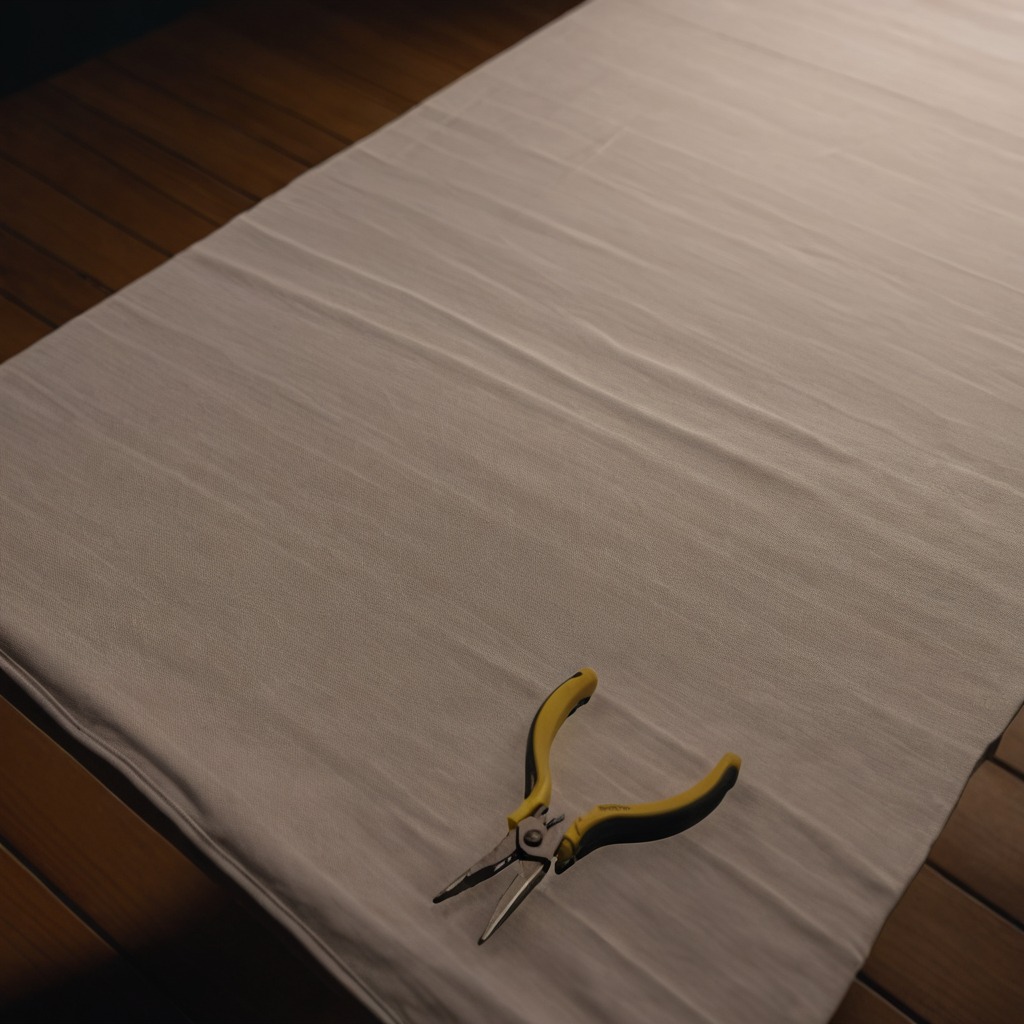
A plier lies on the wooden table.